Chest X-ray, PA view. Patient: 34 years old, sex F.
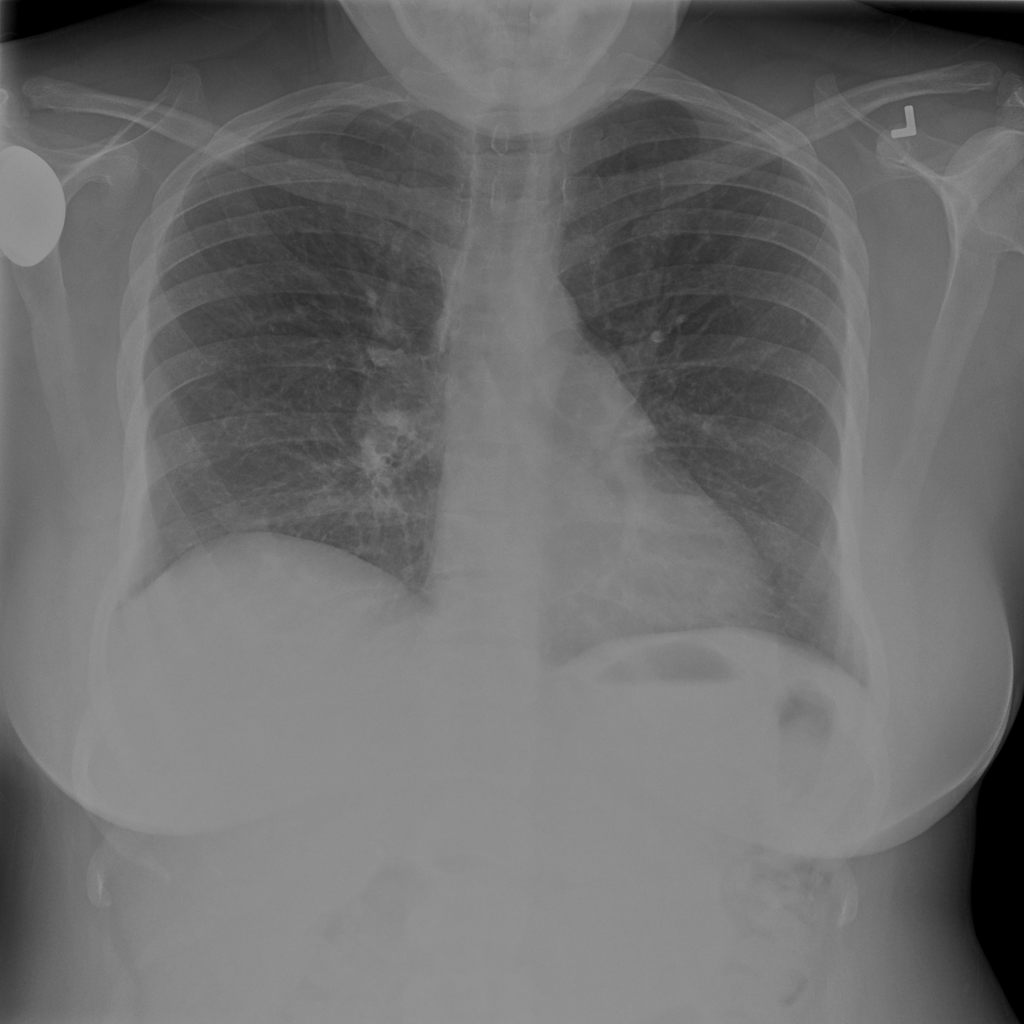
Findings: Atelectasis